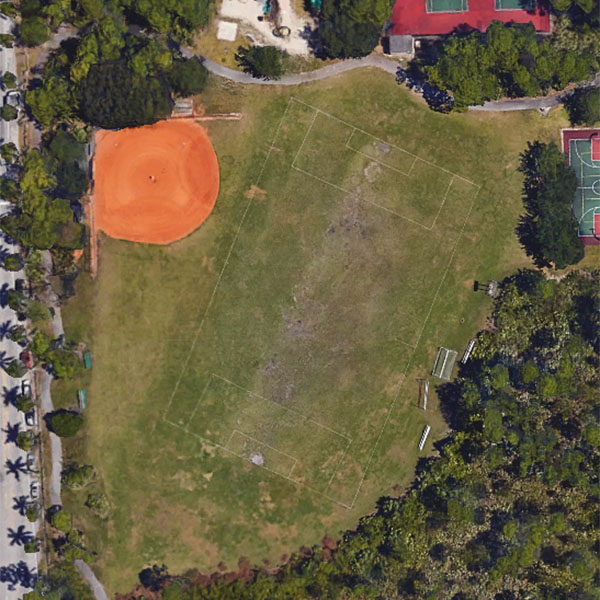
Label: BaseballField